Current action and preconditions to check: trajectory_clear

Your task: For each precondition in the list above, predict whether it will hold at this action.

Consider the current scene as observed from the mobile robot's camera, and analyze the predicted future states of all dynamic agents (e.g., people, animals, vehicles, or any moving entities) within the NEXT SECOND.

IMPORTANT: Only answer "very likely" if you are absolutely certain—based on strong, clear evidence—that a dynamic agent will violate the precondition in the predicted future state. Do NOT answer "very likely" for unlikely, ambiguous, or low-probability risks.

Ask yourself for each precondition: Is there a high probability, with clear and convincing evidence, that the predicted future states of any dynamic agent will interfere with the predicted future state of the currently executing action within the NEXT SECOND, causing that precondition to fail?

Assess the risk level based on these predictions. Use "likely" or "very likely" if motions create a clear risk of interference.

Use "neutral" or "improbable" if agents are nearby but their predicted paths are clearly diverging or non-conflicting.

Failure Risk Categories: "very improbable", "improbable", "neutral", "likely", "very likely"

Answer Format: Output ONLY the probability_of_failure value from these categories: "very improbable", "improbable", "neutral", "likely", "very likely"

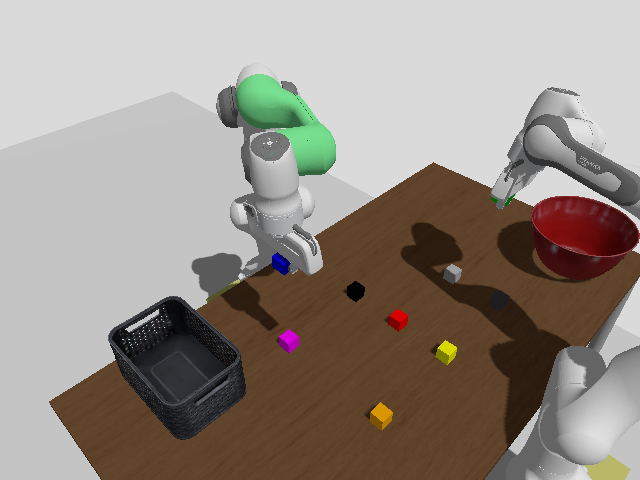

Answer: very improbable